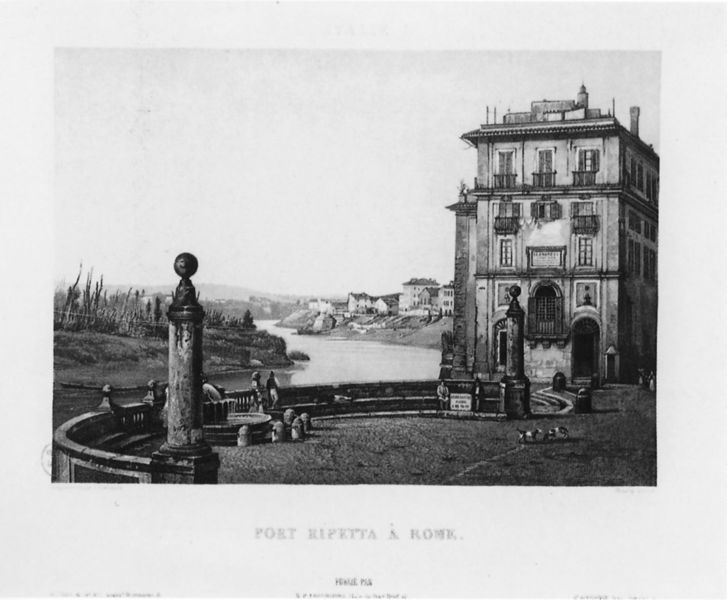
Titel: Excursions daguerriennes, représentant les vues et les monuments anciens et modernes les plus remarquables du globe
Künstler: Noel-Marie Paymal Lerebours
Institution: Paris, Bibliothèque Nationale de France, département des Estampes et de la Photographie/ inv.Res.G.G.9
Schlagwörter: baum, himmel, mann, wasser, fluss, landschaft, menschen, stadt, ufer, fenster, schwarz, säule, terasse, weiss, zeichnung, ausblick, blick, gebäude, haus, hund, hunde, stein, brüstung, busch, garten, balkon, italien, vedute, dorf, platz, hafen, treppen, stadtrand, eingang, kugel, rom, fort, fluss terasse